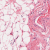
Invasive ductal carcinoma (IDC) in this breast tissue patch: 0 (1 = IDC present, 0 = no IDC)